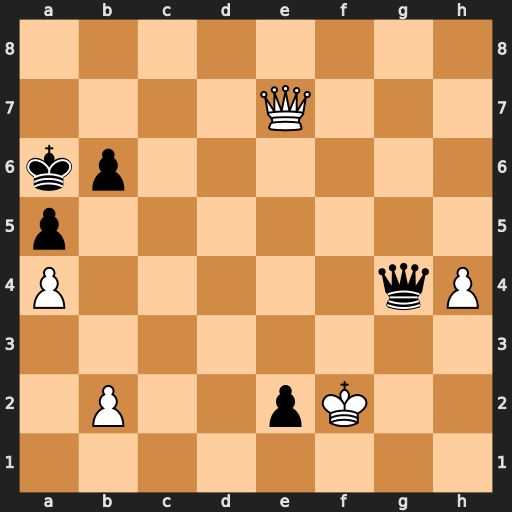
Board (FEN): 8/4Q3/kp6/p7/P5qP/8/1P2pK2/8
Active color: w
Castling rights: -
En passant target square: -
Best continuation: Qxe2+ Qxe2+ Kxe2